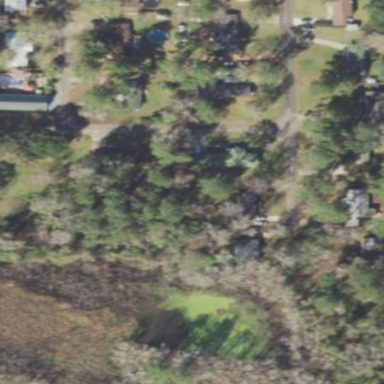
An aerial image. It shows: Residential area known as trailer park.